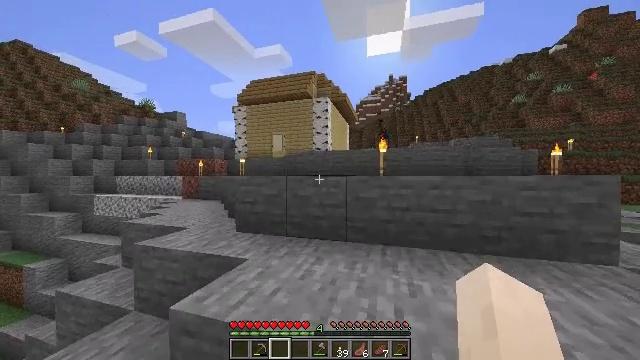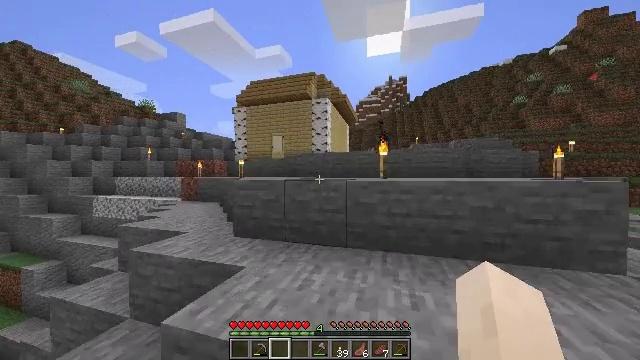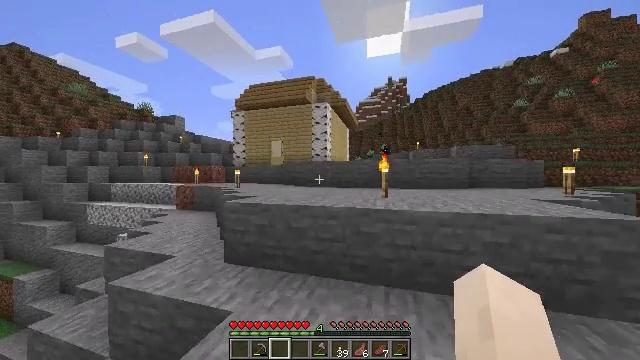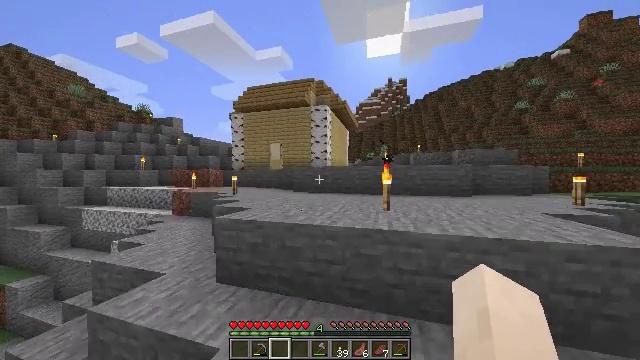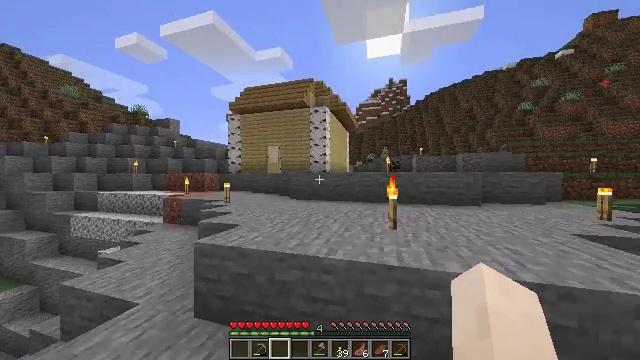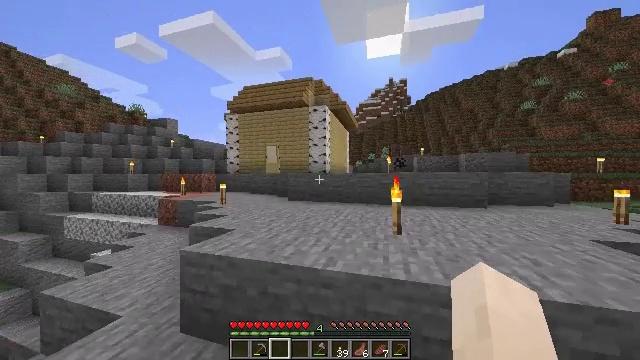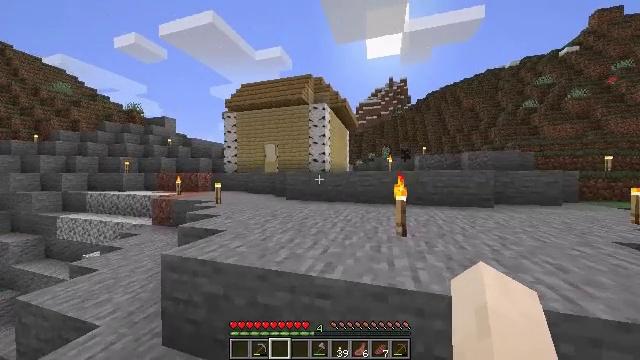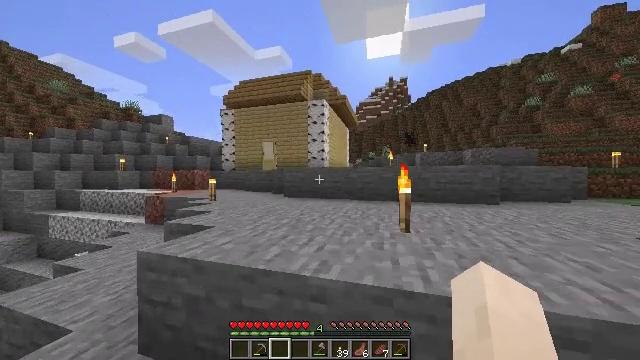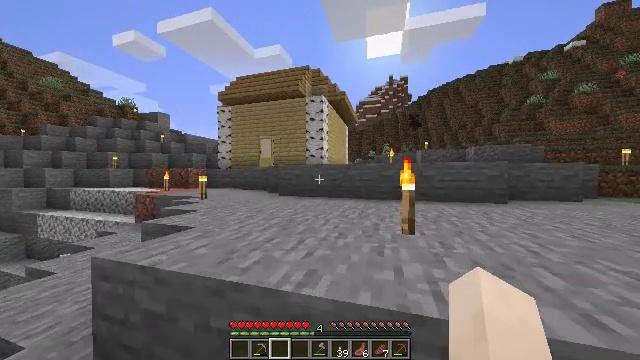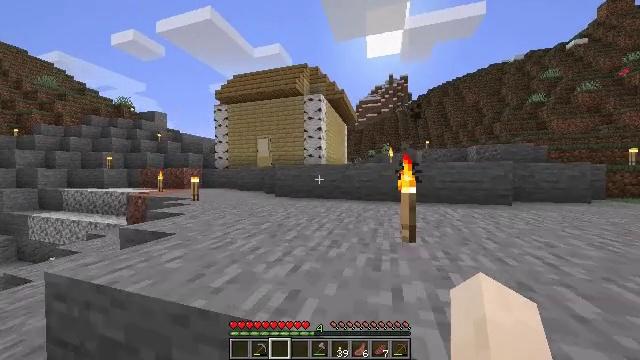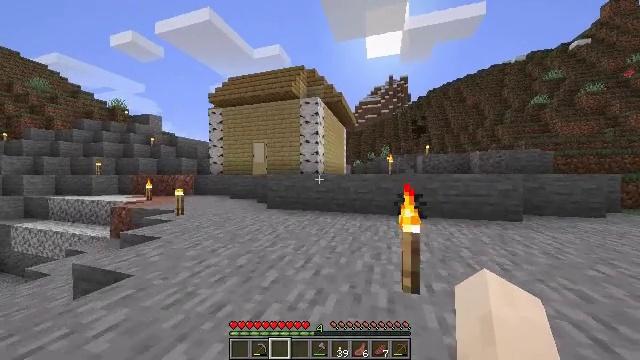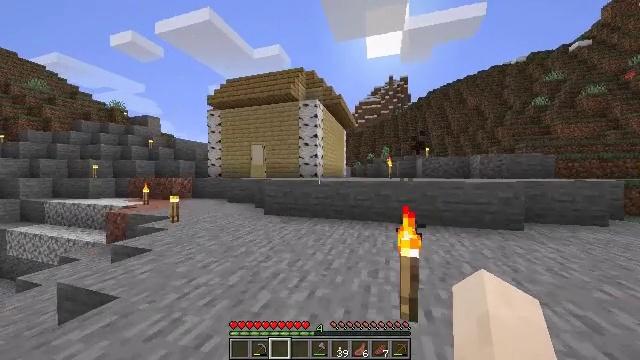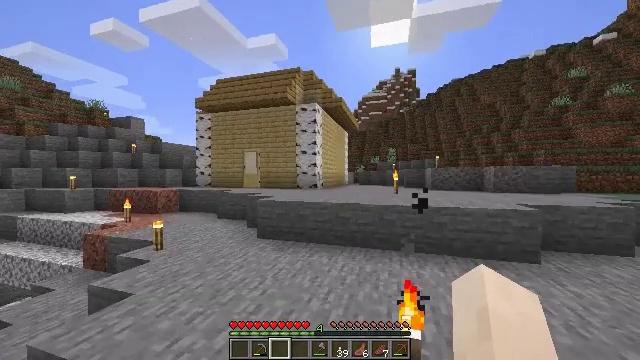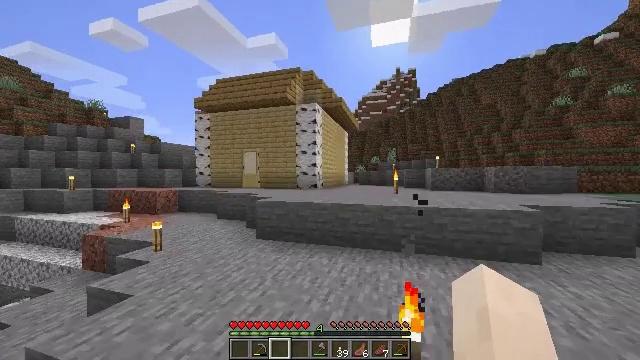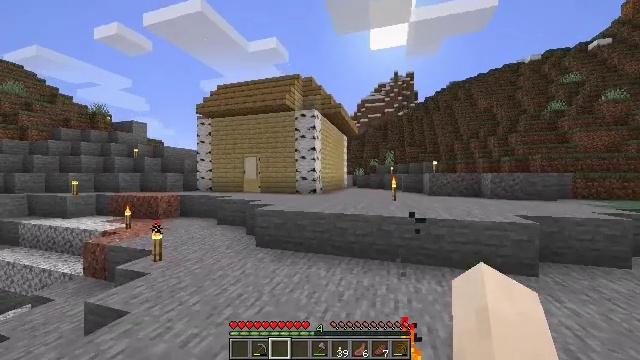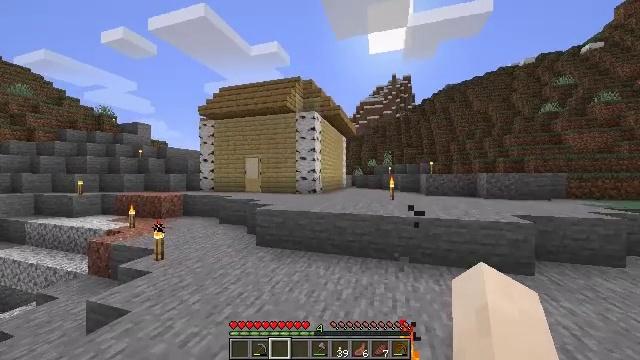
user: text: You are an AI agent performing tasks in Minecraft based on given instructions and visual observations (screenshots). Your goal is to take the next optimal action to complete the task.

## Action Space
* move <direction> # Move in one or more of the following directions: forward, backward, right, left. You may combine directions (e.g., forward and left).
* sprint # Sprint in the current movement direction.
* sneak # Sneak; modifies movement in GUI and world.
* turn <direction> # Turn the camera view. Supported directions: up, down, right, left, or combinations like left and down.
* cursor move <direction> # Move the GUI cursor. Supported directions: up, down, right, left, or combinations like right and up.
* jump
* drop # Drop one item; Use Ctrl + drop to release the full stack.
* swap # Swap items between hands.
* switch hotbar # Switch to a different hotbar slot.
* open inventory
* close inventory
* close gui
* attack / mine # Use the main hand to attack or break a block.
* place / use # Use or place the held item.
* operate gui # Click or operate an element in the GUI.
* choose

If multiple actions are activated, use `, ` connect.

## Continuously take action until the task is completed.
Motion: motion action
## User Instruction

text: Make stairs using oak planks.
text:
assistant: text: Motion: move forward, sprint, jump
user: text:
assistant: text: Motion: move forward, sprint, jump
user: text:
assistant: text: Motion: move forward, sprint, jump
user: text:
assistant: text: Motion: move forward, sprint, jump
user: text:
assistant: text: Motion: move forward, sprint, jump
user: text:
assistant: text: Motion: move forward and move right, sprint, jump
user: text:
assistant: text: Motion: move forward and move right, sprint, jump
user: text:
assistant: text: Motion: move forward and move right, sprint, jump
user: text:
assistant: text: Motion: move forward and move right, sprint, jump
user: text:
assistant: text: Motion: move forward and move right, sprint, jump
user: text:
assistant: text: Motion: move forward and move right, sprint, jump
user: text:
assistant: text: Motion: move forward, sprint, jump
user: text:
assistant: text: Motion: move forward, sprint, jump
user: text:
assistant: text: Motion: move forward, sprint, jump
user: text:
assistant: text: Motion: move forward, sprint, jump
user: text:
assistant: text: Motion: move forward, sprint, jump
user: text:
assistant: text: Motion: move forward and move right, sprint
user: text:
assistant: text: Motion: move forward and move right, sprint
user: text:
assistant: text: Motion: move forward and move right, sprint
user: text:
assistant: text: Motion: move forward and move right, sprint
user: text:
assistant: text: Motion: move forward and move right, sprint
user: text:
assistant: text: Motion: move forward, sprint
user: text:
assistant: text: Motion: move forward, sprint
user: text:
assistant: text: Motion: move forward, sprint
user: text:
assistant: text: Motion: move forward, sprint
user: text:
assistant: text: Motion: move forward and move right, sprint, turn left
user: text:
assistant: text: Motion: move forward and move right, sprint
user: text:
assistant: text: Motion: move forward and move right, sprint, turn left
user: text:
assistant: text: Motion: move forward and move right, sprint, turn left
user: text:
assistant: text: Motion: move forward and move right, sprint, turn left